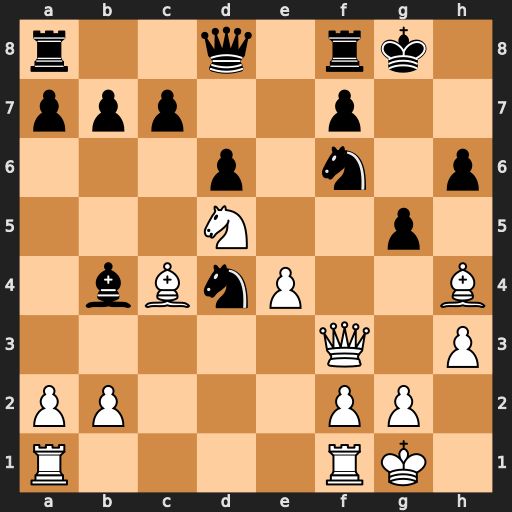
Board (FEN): r2q1rk1/ppp2p2/3p1n1p/3N2p1/1bBnP2B/5Q1P/PP3PP1/R4RK1
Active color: w
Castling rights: -
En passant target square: -
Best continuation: Qxf6 Qxf6 Nxf6+